Interaction volume radius: 10 \u00c5
Interaction volume height: 40 \u00c5
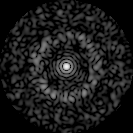
Disorder parameter: 0.8218